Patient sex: F
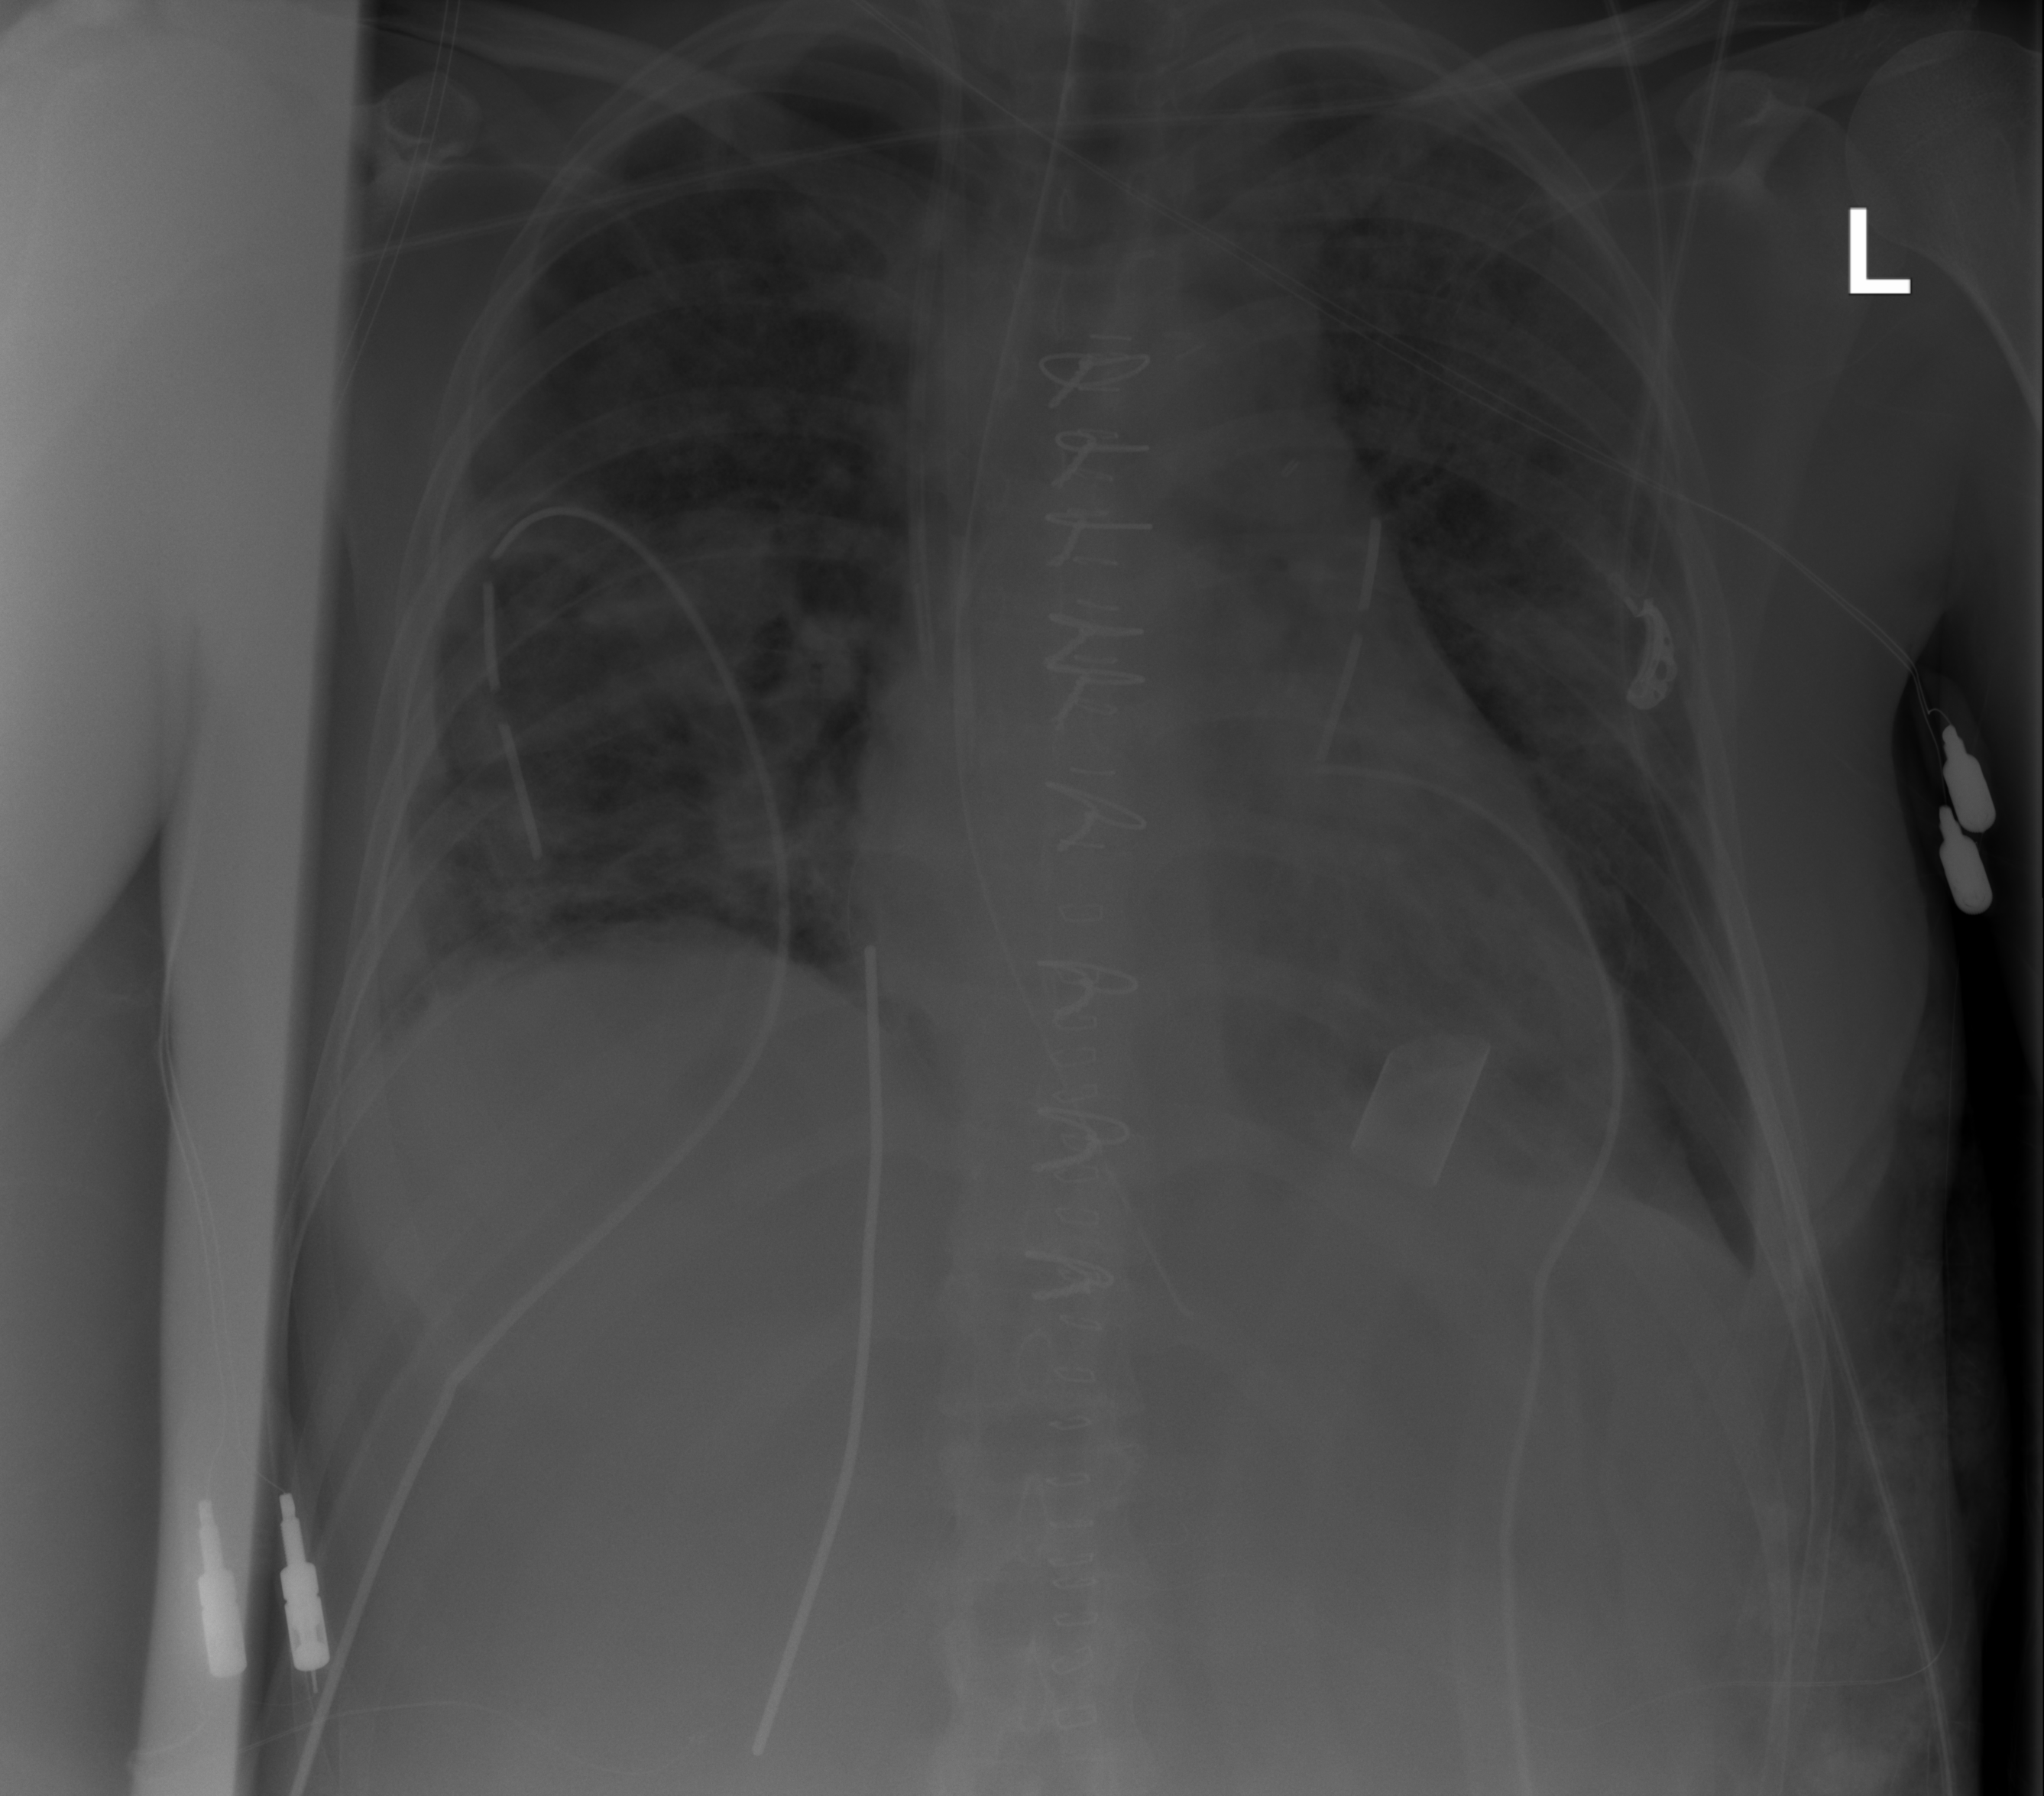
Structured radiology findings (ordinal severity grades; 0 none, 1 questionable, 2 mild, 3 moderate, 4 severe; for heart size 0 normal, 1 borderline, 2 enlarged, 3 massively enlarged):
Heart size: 0
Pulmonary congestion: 0
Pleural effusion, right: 0
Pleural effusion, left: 0
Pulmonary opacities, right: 3
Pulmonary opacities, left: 3
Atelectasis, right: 2
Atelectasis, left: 2